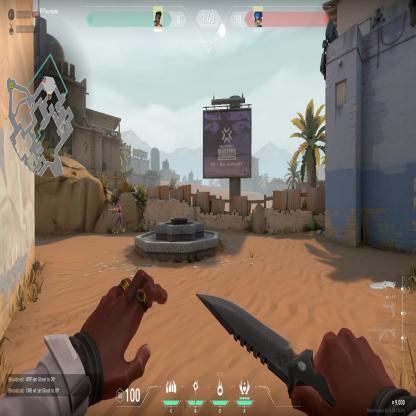
Label: enemy